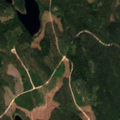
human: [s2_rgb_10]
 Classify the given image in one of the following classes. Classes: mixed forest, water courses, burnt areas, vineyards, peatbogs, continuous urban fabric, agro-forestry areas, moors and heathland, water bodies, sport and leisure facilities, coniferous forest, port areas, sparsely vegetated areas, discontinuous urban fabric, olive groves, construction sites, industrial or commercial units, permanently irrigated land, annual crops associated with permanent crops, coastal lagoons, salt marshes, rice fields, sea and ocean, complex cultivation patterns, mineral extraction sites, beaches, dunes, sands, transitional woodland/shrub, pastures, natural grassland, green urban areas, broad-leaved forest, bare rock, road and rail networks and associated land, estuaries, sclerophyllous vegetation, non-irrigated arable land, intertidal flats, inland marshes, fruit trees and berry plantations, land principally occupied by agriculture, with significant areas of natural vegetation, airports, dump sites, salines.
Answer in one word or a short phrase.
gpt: coniferous forest, mixed forest